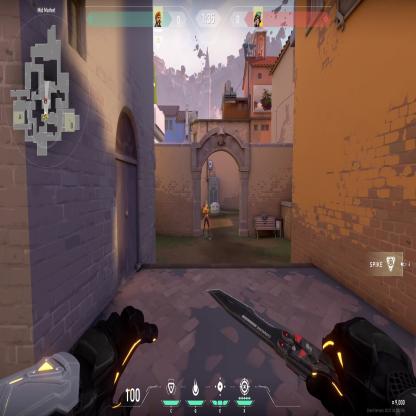
Label: enemy